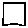
Label: square